Aerial crown-view tile of a tropical tree (Barro Colorado Island, Panama), acquired 20240716:
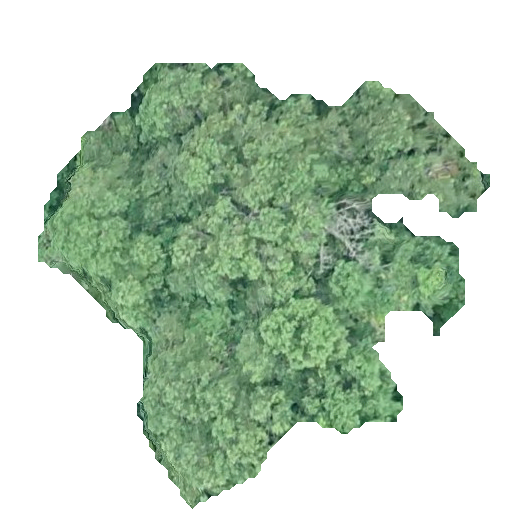
Species: Calophyllum longifolium
GBIF accepted scientific name: Calophyllum longifolium
Crown area: 187.638 m²